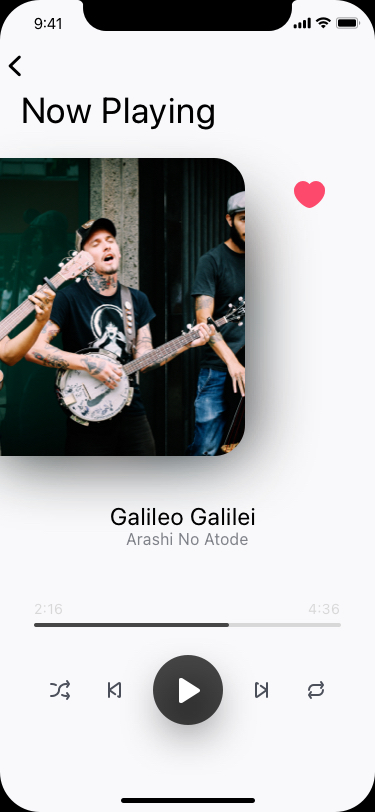
Text in this UI design:
Now Playing
4:36
2:16
Galileo Galilei
Arashi No Atode